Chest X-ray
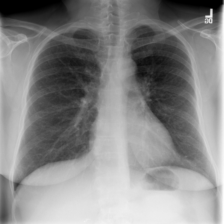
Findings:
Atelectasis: negative
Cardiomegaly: negative
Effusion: negative
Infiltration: negative
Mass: negative
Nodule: negative
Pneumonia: negative
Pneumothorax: negative
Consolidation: negative
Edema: negative
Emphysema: negative
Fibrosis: negative
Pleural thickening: negative
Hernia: negative